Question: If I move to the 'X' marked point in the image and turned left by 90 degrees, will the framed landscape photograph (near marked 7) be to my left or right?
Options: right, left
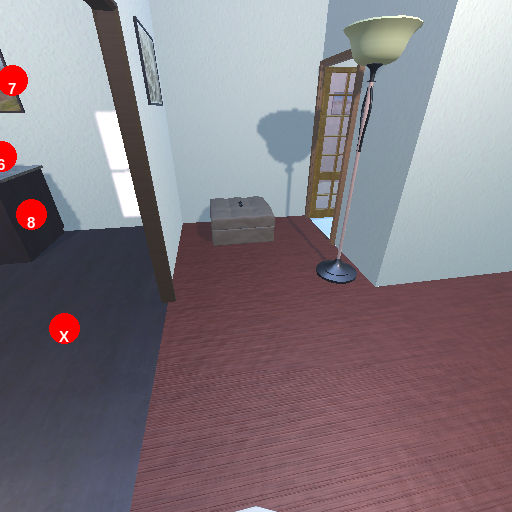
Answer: right